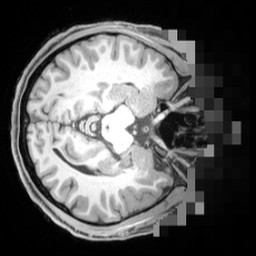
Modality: T1w
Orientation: axial
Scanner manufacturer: siemens
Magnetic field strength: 3 T
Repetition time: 2.55 s